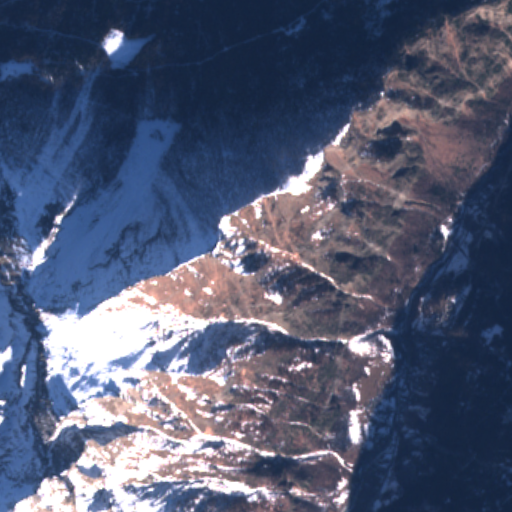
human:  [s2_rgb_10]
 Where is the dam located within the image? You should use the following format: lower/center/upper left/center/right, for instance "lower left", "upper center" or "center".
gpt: The dam is located in the lower right of the image.
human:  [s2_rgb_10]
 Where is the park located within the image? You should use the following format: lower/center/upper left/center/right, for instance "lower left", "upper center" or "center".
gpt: The park is located in the lower right of the image.
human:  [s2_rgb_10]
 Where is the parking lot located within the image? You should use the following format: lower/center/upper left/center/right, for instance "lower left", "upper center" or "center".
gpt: The parking lot is located in the lower right of the image.
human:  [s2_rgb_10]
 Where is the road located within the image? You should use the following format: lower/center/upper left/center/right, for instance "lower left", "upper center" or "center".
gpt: There is no road in the image.